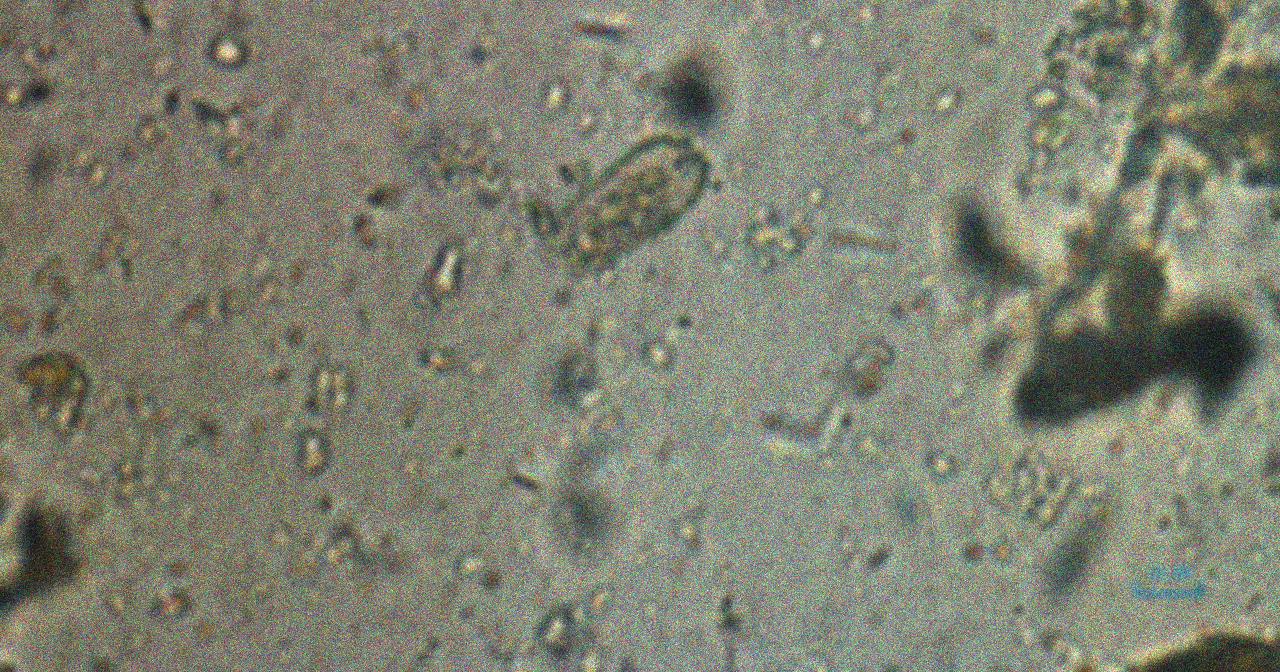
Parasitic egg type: Capillaria philippinensis